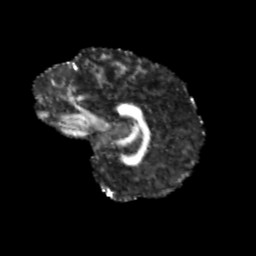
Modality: FA
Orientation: sagittal
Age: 11
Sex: female
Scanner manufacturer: siemens
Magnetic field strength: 3 T
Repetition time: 3.8 s
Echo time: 0.07 s